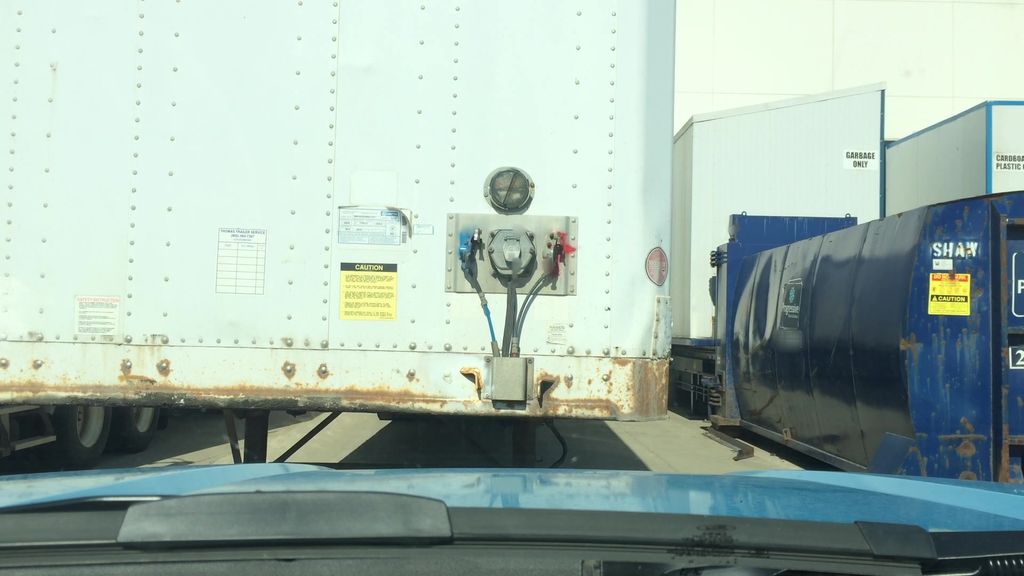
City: calgary